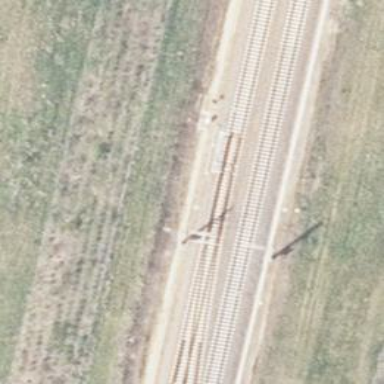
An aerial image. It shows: Railway switch with the turnout side on the left.